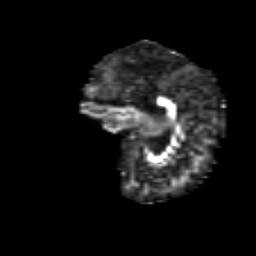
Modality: FA
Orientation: sagittal
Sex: female
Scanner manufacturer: siemens
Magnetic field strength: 3 T
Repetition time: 5 s
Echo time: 0.071 s